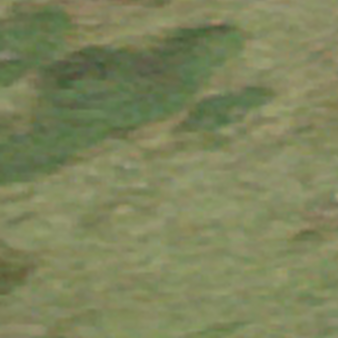
Label: other